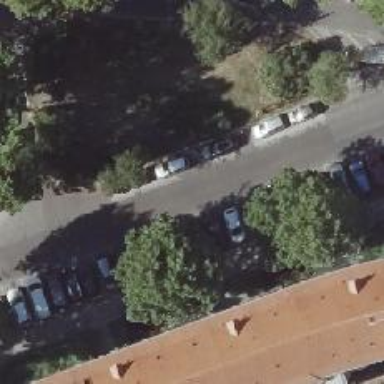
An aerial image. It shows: Residential road with asphalt surface. There is parallel on-street parking available on the left lane.